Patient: sex F, age 71
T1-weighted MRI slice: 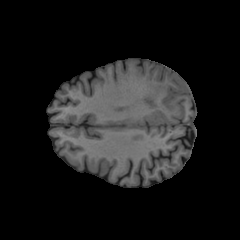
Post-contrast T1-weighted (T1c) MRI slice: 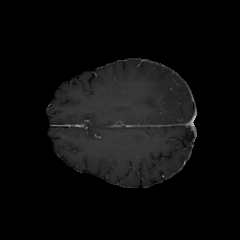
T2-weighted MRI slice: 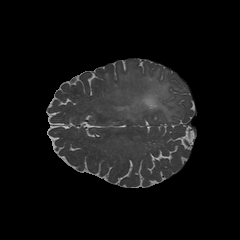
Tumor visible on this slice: yes
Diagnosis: Astrocytoma, IDH-mutant
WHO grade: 2